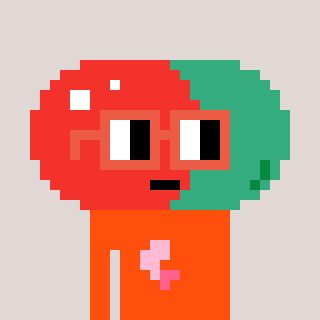
a pixel art character with square orange glasses, a pill-shaped head and a orange-colored body on a warm background